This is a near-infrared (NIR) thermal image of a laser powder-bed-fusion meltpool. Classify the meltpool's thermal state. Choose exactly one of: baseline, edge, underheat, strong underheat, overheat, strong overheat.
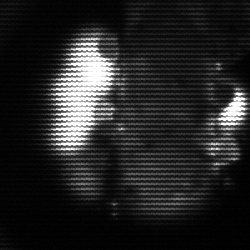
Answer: strong underheat